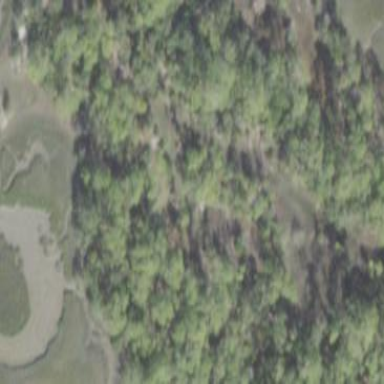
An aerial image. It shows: Mixed woodland with various types of leaves.